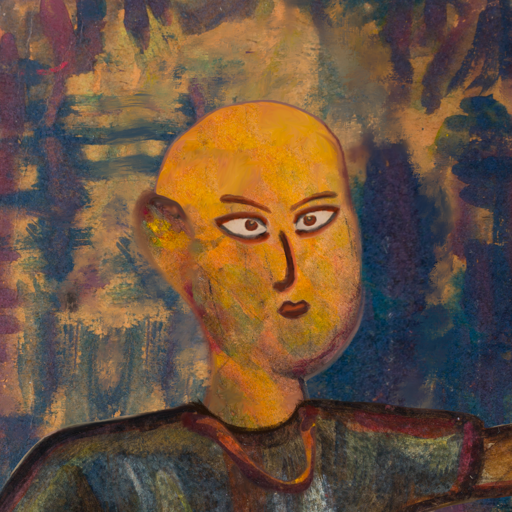
Background: InTheSun, Head And Neck Side: Gypsy_Mother, Face Side: Roy_Bahadur, Bust: Mosgoul, Hair Side: Blank, Head Accessory: Blank, Second Necklace: Comrade, Necklace: Blank, Baby: Blank